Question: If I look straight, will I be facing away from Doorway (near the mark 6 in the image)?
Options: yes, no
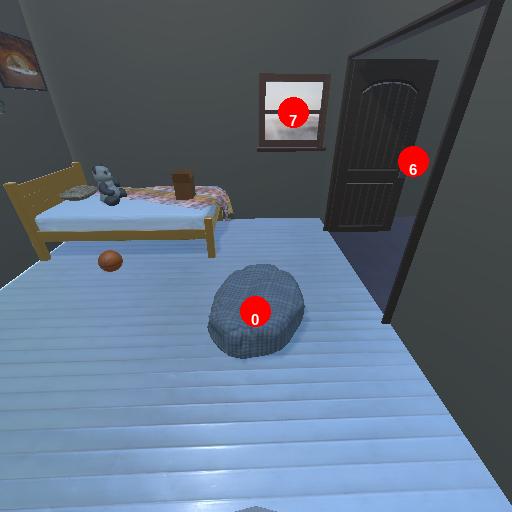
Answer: yes